Field crop: tomato
Growth stage: 2
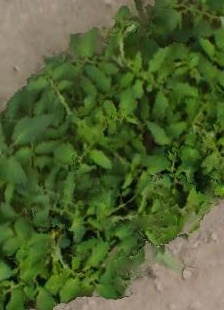
Species: tomato